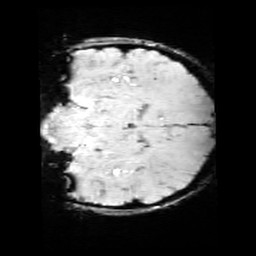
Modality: SWI
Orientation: coronal
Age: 9
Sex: male
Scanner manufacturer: siemens
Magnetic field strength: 3 T
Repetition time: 0.027 s
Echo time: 0.02 s